Interaction volume radius: 5 \u00c5
Interaction volume height: 30 \u00c5
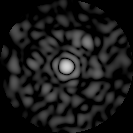
Disorder parameter: 0.816